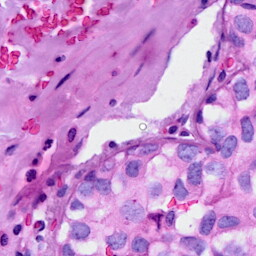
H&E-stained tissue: Breast